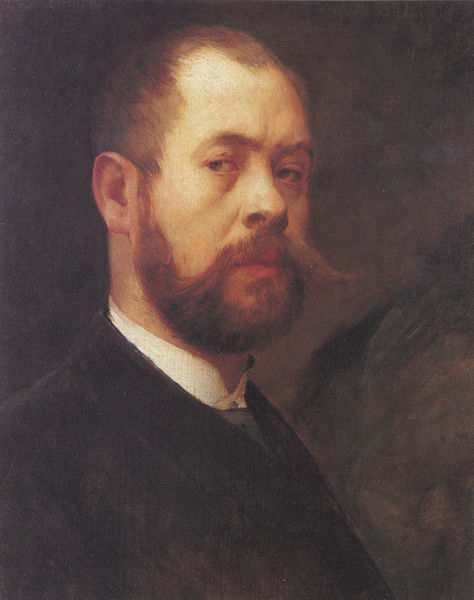
Titel: Selbstporträt
Künstler: Lovis Corinth
Institution: Privatsammlung
Schlagwörter: dunkel, gemälde, haut, mann, schatten, weiß, gelb, ocker, braun, frisur, haar, hell, hintergrund, licht, mund, nase, ohr, orange, profil, schwarz, stirn, blick, rot, beige, malerei, anzug, bart, hemd, jacke, schnurrbart, wand, augen, blass, gesicht, kragen, vollbart, bild, bildnis, hals, herr, portrait, porträt, öl, auge, haare, mantel, augenbrauen, kinn, knopf, lippe, lippen, ohren, seitlich, düster, fläche, ausdruck, schnäuzer, krawatte, ernst, brauen, maler, hemdkragen, sakko, schnauzbart, schnauzer, selbstporträt, jacket, kritisch, skepsis, foto, links, schlicht, künstler, dreiviertel, selbstbildnis, stehkragen, spitzbart, geheimratsecken, wärme, selbstportrait, halbprofil, jakett, porträit, deutscher, distanz, autoportrait, autoporträt, selbst, nae, strinfalte, wange#, imann, anmzug, dunkekl#